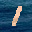
Label: 1